Interaction volume radius: 10 \u00c5
Interaction volume height: 10 \u00c5
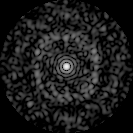
Disorder parameter: 0.8278